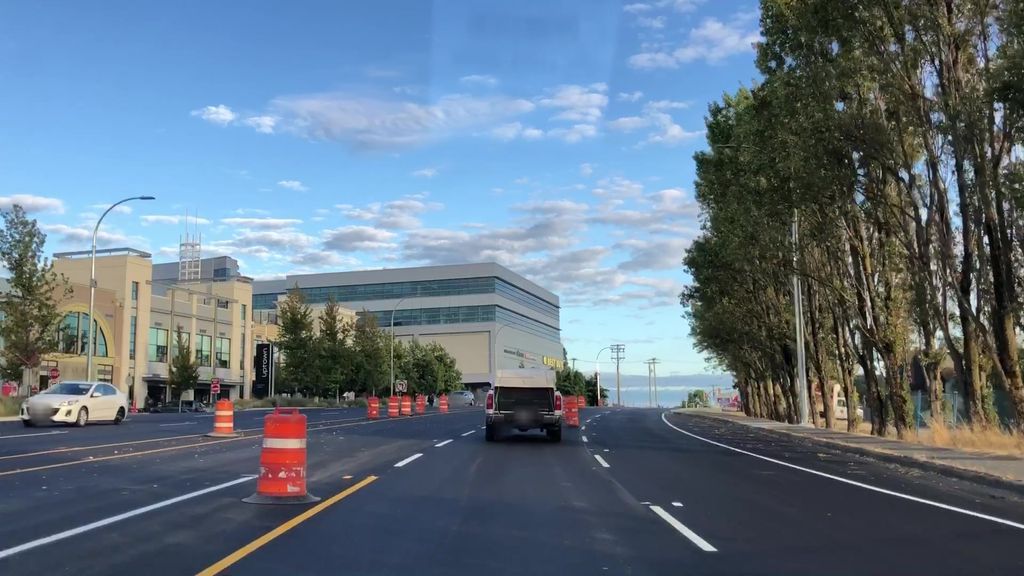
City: victoria